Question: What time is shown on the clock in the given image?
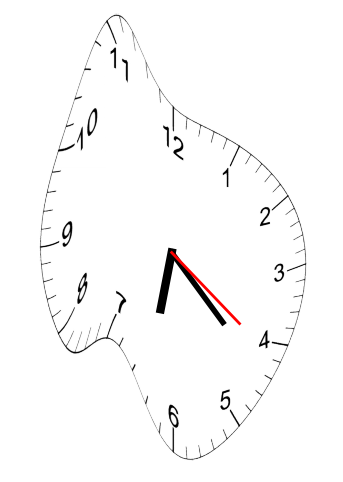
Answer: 06:22:21